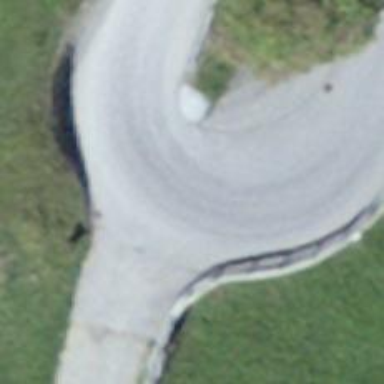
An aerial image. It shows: Unclassified road with asphalt surface.